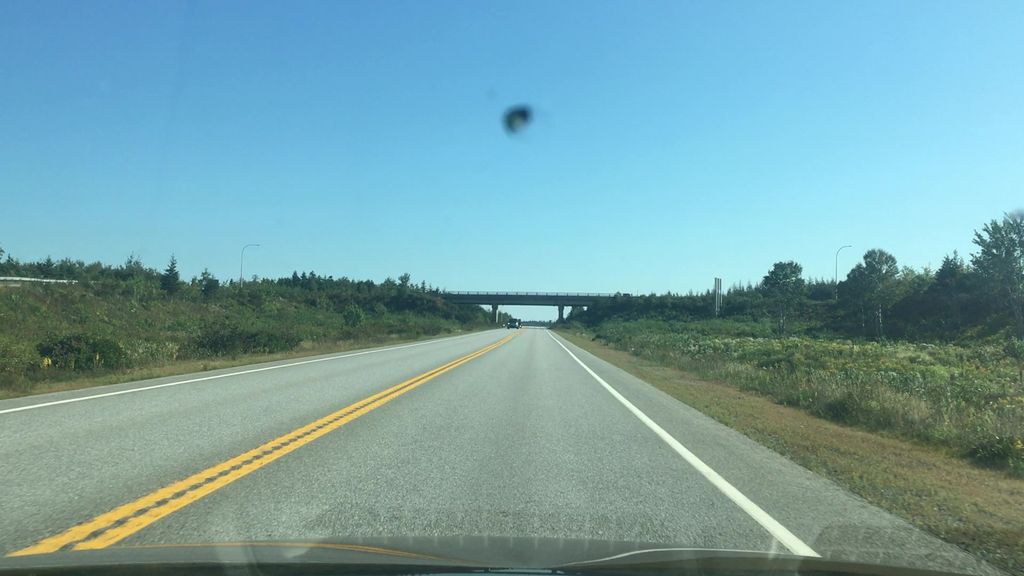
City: halifax